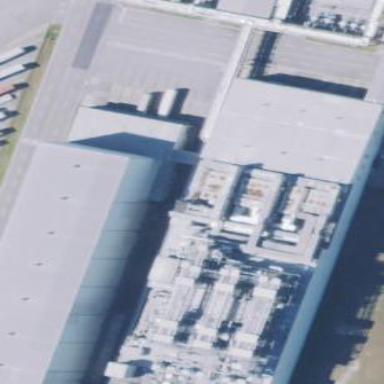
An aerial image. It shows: Industrial building.